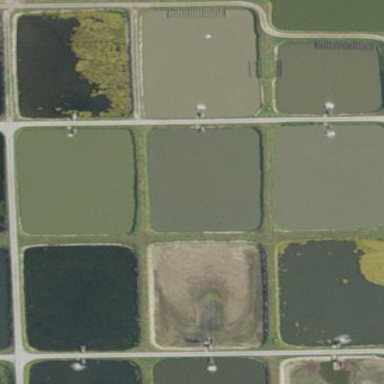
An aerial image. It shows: Aquaculture area with water.